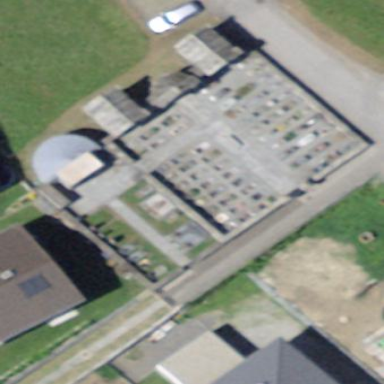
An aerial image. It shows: Cemetery.